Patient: sex M, age 66
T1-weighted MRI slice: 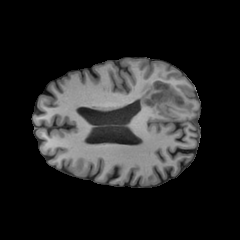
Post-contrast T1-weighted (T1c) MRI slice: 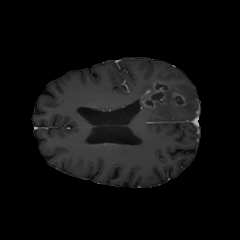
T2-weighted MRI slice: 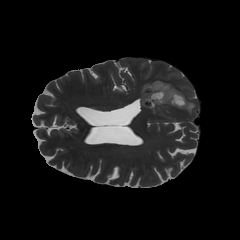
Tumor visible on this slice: yes
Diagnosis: Glioblastoma, IDH-wildtype
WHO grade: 4